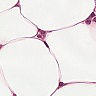
Metastatic tissue present: no